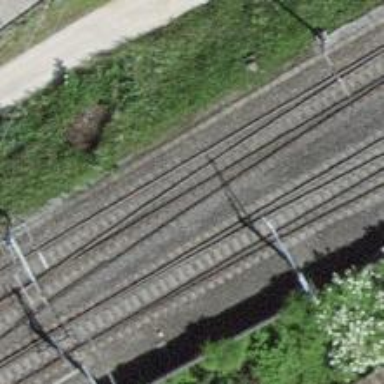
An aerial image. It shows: Railway siding with one electrified track and contact line.